Interaction volume radius: 10 \u00c5
Interaction volume height: 20 \u00c5
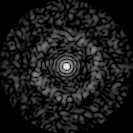
Disorder parameter: 0.846